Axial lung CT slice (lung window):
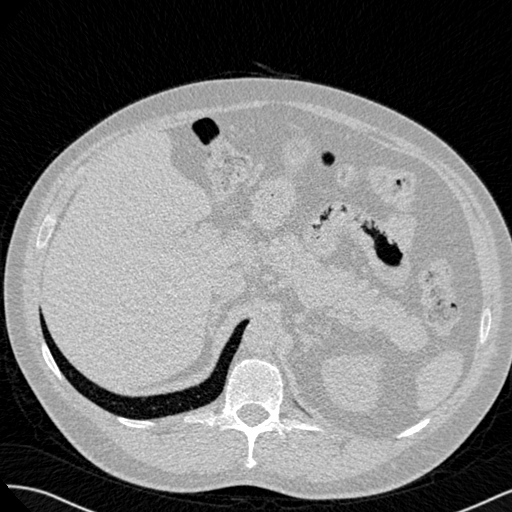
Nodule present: no